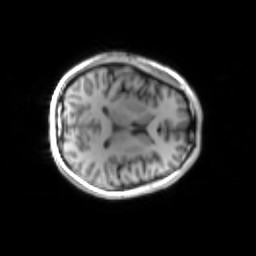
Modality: inplaneT1
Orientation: axial
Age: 23
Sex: male
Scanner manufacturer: siemens
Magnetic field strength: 3 T
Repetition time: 1.2 s
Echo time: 0.00251 s